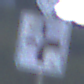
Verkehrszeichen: VerlaufVorfahrtsstrasse3
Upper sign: Vorfahrtsstrasse
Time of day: SunriseSunset
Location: Outdoor (Nature)
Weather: PartlyCloudy
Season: NotSpecified
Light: Natural